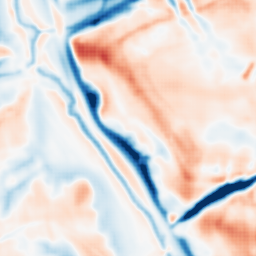
Category: multiscale
Decomposition family: dog_multiscale
Decomposition parameters: sigma_ratio: 1.4
n_scales: 5
base_sigma: 2
Upsampling method: sinc_blackman
Upsampling parameters: scale: 8
kernel_size: 16
Upsampling scale: 8